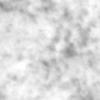
Label: no_change